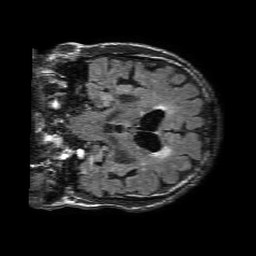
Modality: FLAIR
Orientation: coronal
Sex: male
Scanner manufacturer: philips
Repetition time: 11 s
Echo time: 0.125 s